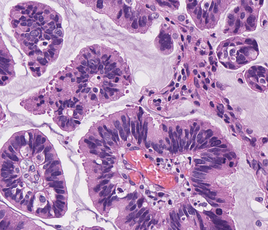
Tumor epithelial tissue: yes
Tumor-associated stroma tissue: yes
Normal tissue: no